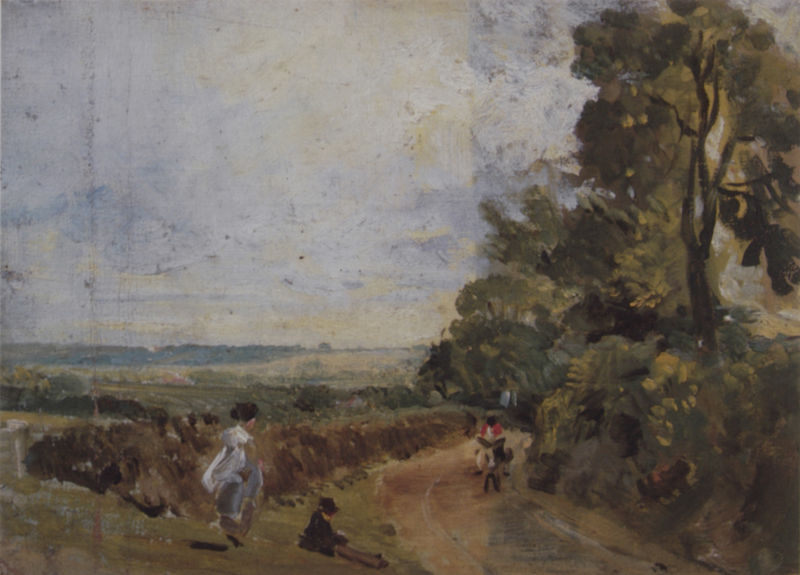
Titel: Figures and a Donkey on the Lane from East Bergholt to Flatford
Künstler: John Constable
Standort: London
Institution: Victoria & Albert Museum
Schlagwörter: baum, blau, blätter, gemälde, gruppe, himmel, laub, mann, weiß, wolken, bäume, gelb, grün, impressionismus, landschaft, menschen, mädchen, ocker, sitzen, äste, braun, bunt, frankreich, frau, frisur, fussgänger, grau, hell, hut, hüte, kleid, männer, schwarz, strasse, szene, ausblick, blick, dame, gras, rot, tier, tuch, weg, wiese, wolke, malerei, hose, jacke, kleidung, mensch, stehen, weit, öl, baumstamm, ebene, erde, feld, felder, ferne, horizont, hügel, natur, stamm, strauch, vögel, weite, wind, busch, büsche, gatter, gebüsch, pastos, pfad, gewand, haare, mantel, sitzend, stehend, drei, kind, paar, pflanze, pflanzen, ohren, rechts, wald, esel, kinder, pferd, reiter, bewölkt, reiten, aussicht, spanien, biegung, italien, süden, acker, getreide, korn, hecke, tag, klein, hof, idylle, rast, rand, spur, böschung, staffage, stämme, blue, hat, men, oil, people, red, soldier, white, women, black, country, dress, dresses, figures, green, hair, old, painting, sit, sitting, woman, yellow, servant, brown, junge, warten, stehende, tor, äcker, spaziergang, wandern, ferien, maultier, kurve, blauer himmel, lanschaft, cloud, clouds, heaven, man, rocks, sky, tree, reise, wanderer, field, girl, hill, hills, house, landscape, mountain, mountains, nature, ocean, peasant, sea, water, horizon, landscahft, lane, street, summer, sun, trees, rain, dreck, boy, child, stand, wegrand, personengruppe, forest, grass, light, peaceful, pine, bushes, path, plants, road, view, way, sitzender, blich, impressionism, purple, shadow, dog, sketch, walking, french, couple, jacket, rinne, wegesrand, children, fence, corot, love, dirt, outside, rural, sunny, sunshine, valley, day, spring, leaves, wall, getreidefeld, family, straßenrand, gate, walk, art, ground, pastel, read, animal, bush, farm, horse, branches, impressionist, shrub, calm, figure, leaf, outdoors, fields, forrest, riding, lying, resting, canvas, paint, peace, weißes kleid, run, blue sky, plein air, soil, south, work, kids, sitzender mann, humans, land, outdoor, rote jacke, branch, open, standing, trail, rest, waiting, slide, impressionstisch, hay, pause, fahrrinne, ass, countryside, corn, wheat, barbizon, haystack, donkey, foliage, mule, hunter, ride, planting, rider, sketchy, lebenslust, fuhrrinnen, brushwork, landschaftsmalereis, monotone farbigkeit, nap, sittin, wildlife, ruts, tracks, log, scenery, soft, saddle, greenery, hunting, bourgeois, sex, hourse, dressed, hprozont, feldweg, negro, scenergy, oils, merchant, mountans, black man, laying down, luggage, arcylic, hedge, sitezendes kind, person mit hut, fuhrrinne, wheel ruts, boundary, slow, skies, huntsman, countr, raod, pace, greenary, figuresw, thoroughway, burro, aart, gitl